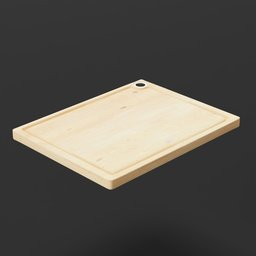
Label: tools